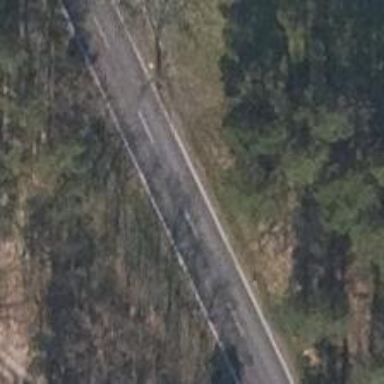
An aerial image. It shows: Secondary road with asphalt surface.